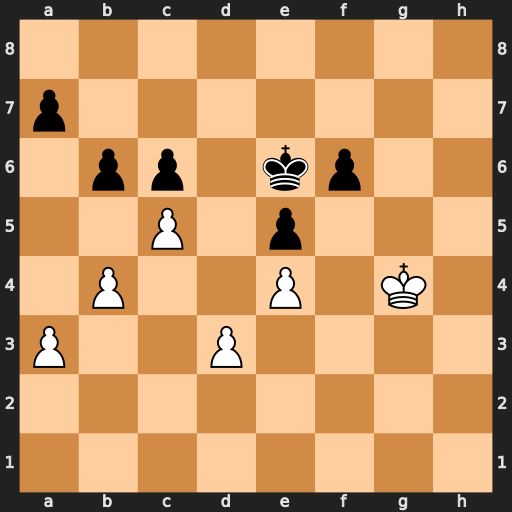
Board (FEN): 8/p7/1pp1kp2/2P1p3/1P2P1K1/P2P4/8/8
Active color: w
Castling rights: -
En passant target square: -
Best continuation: cxb6 axb6 a4 b5 a5